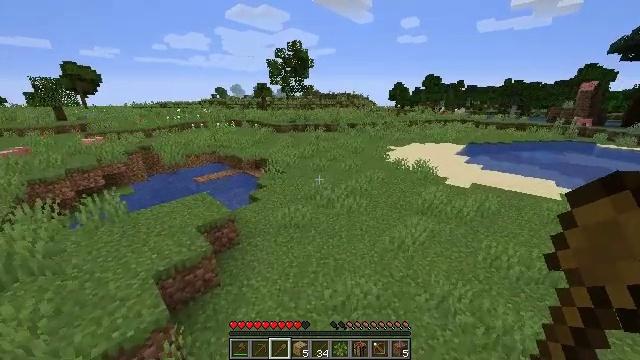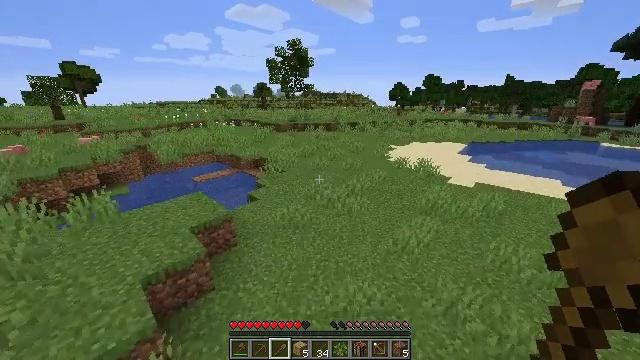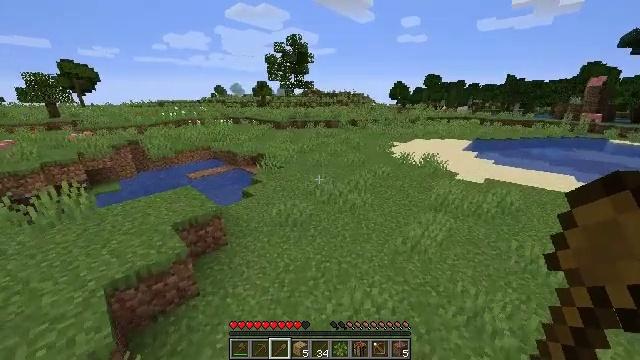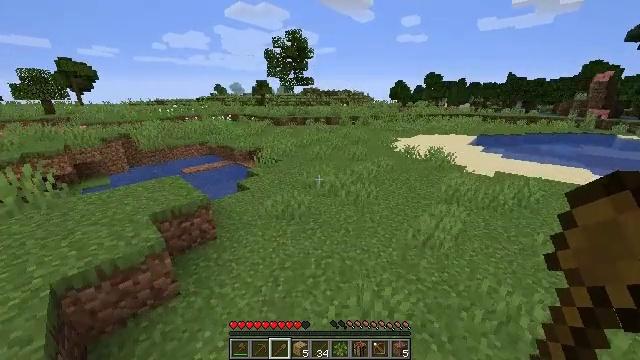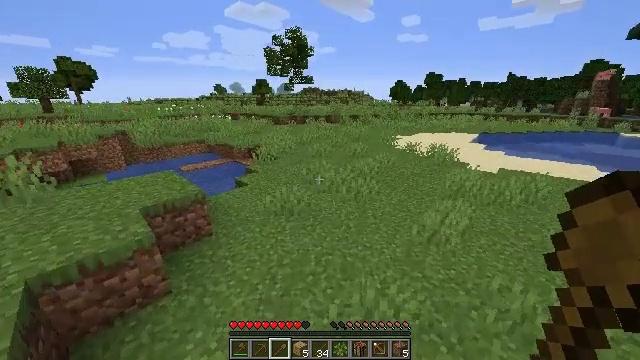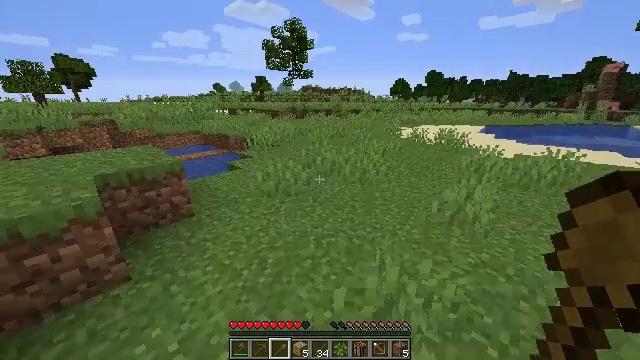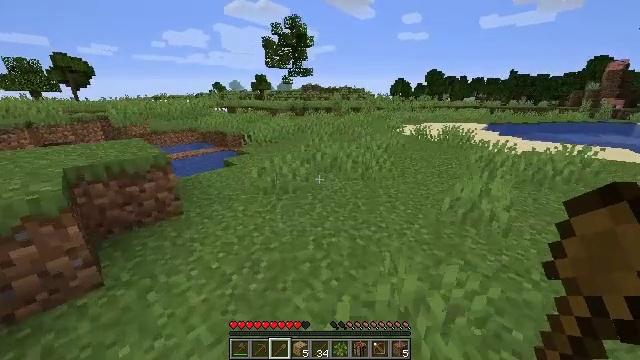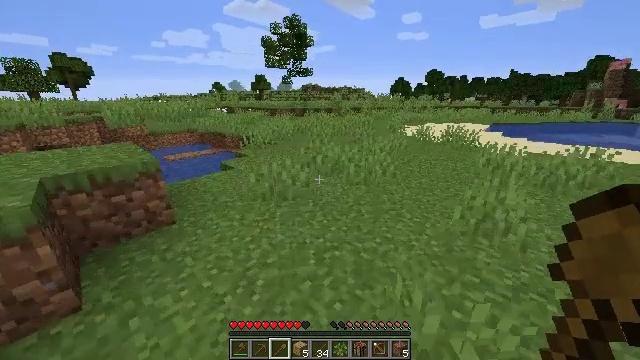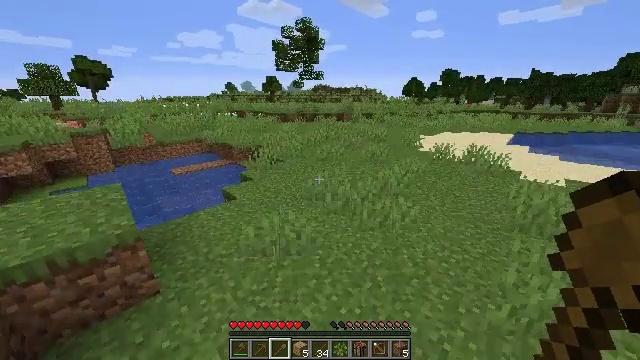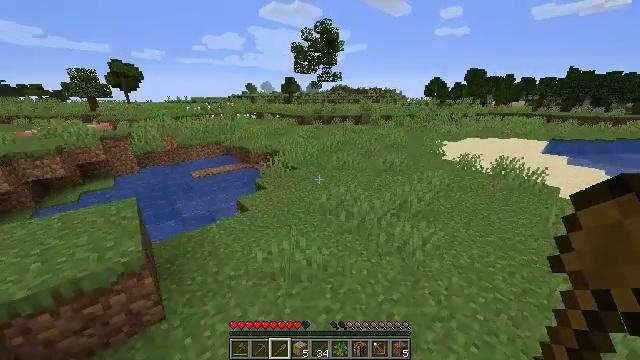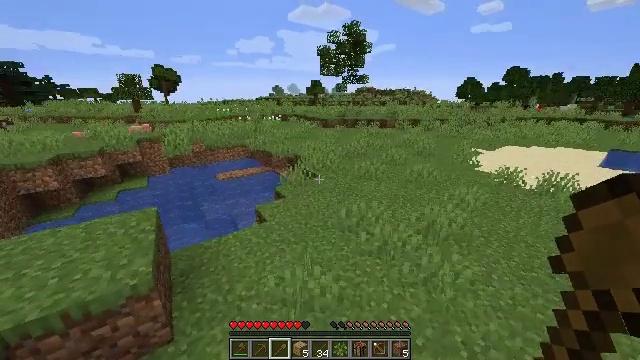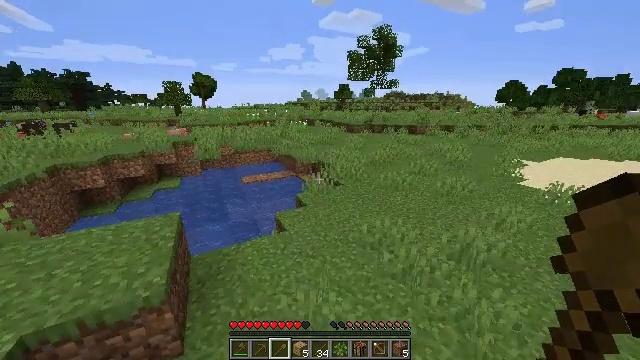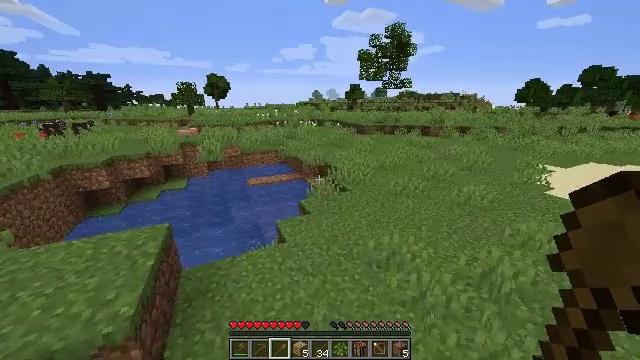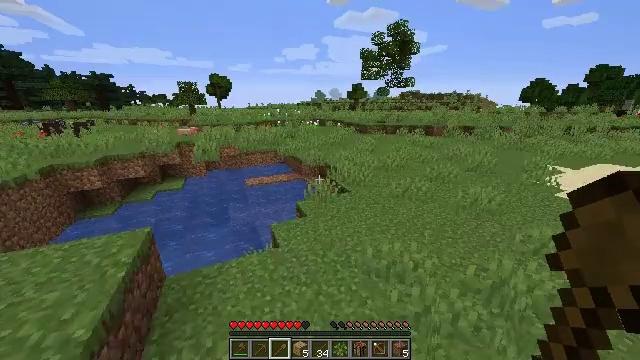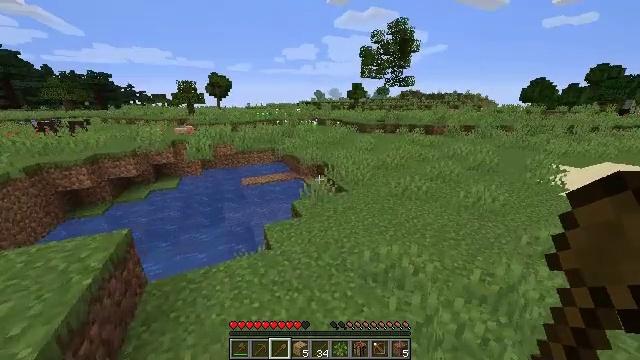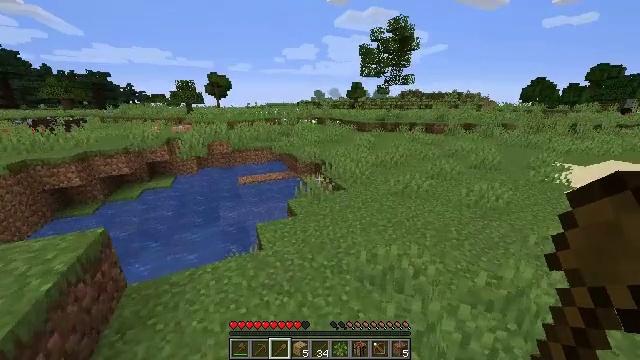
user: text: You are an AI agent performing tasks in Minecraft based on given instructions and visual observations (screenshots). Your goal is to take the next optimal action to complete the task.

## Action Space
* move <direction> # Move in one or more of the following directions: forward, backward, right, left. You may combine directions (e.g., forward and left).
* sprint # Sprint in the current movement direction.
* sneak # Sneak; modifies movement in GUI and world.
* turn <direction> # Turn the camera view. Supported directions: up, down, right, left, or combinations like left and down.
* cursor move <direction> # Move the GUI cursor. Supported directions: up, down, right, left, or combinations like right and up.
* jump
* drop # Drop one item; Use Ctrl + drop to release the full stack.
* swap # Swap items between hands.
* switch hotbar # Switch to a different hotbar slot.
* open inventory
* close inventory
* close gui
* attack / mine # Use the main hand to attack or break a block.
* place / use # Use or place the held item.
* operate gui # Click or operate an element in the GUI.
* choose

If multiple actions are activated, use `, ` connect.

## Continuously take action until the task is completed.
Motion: motion action
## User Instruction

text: Gather grass by holding the left mouse button.
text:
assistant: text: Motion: move forward, jump
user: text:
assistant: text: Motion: move forward, jump
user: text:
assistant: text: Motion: move forward, jump
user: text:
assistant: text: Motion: move forward, jump
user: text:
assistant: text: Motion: move forward, jump
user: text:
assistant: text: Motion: move forward, jump
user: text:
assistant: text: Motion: move forward, jump
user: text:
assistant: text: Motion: move forward, turn left, jump
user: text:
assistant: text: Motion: move forward, turn left, jump
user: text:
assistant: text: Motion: move forward, turn left, jump
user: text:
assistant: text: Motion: move forward, turn left and up, jump
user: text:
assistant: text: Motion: move forward and move right, turn left, jump
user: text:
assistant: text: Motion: move forward and move right, jump
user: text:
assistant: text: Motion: move forward and move right, jump
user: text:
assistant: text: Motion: move forward and move right, jump
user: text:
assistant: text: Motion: move forward and move right, jump
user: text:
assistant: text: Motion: move forward and move right, jump
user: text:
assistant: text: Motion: move forward and move right, turn left, jump
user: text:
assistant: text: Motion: move forward and move right, turn left, jump
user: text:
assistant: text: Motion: move forward and move right, jump
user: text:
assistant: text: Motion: move forward and move right, jump
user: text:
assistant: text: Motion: move forward and move right, turn left, jump
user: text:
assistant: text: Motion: move forward and move right, jump
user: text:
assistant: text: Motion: move forward, jump
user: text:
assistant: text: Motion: move forward, jump
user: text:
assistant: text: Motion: move forward, jump
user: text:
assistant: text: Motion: move forward, jump
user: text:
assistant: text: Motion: move forward, jump
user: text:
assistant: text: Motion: move forward, jump
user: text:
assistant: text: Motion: move forward, jump